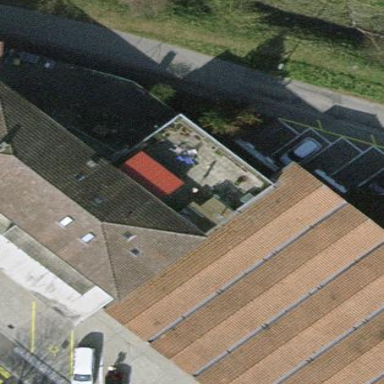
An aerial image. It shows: Building.